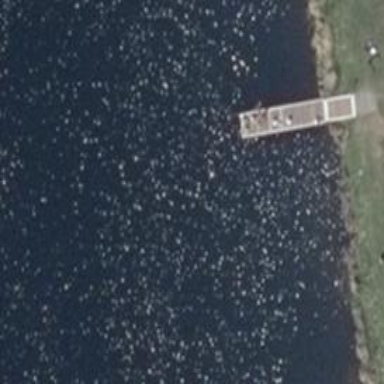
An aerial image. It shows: Man-made pier.